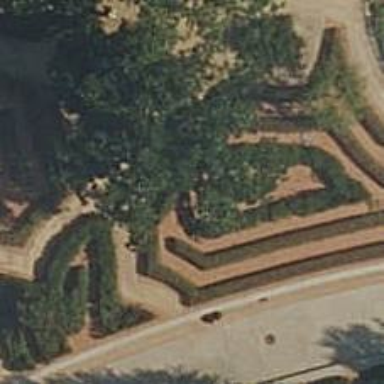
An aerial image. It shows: Hedge barrier.